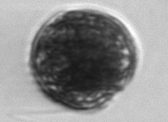
Label: Alexandrium_catenella